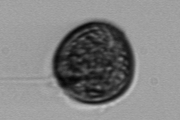
Label: Prorocentrum